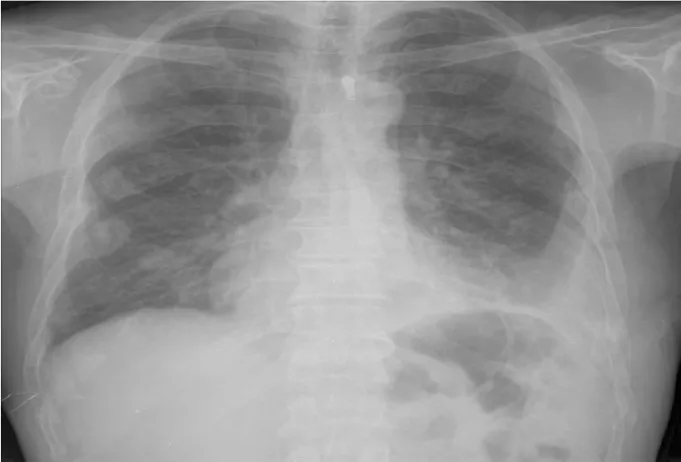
Chest radiograph showing pleural effusion on the left.
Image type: radiology (x_ray)